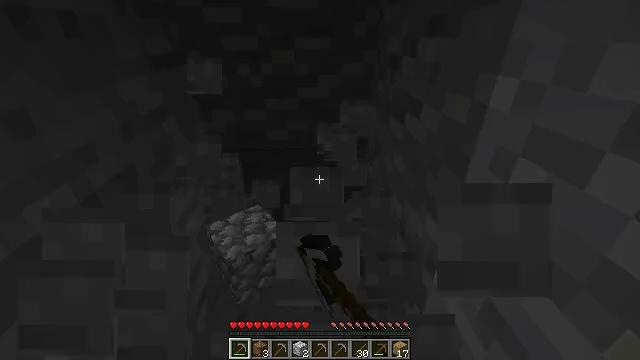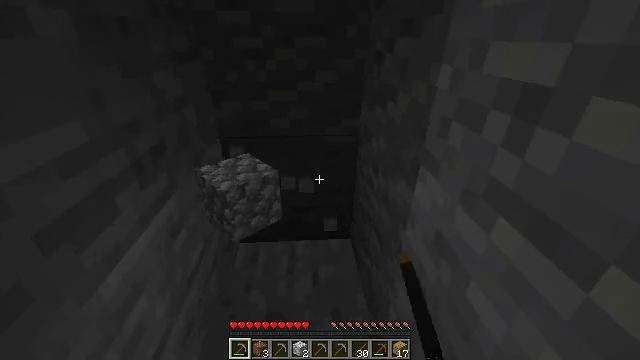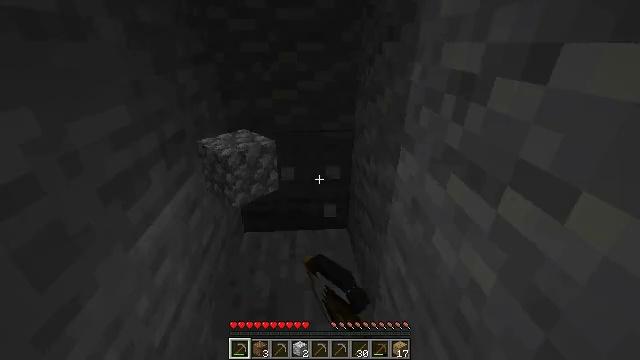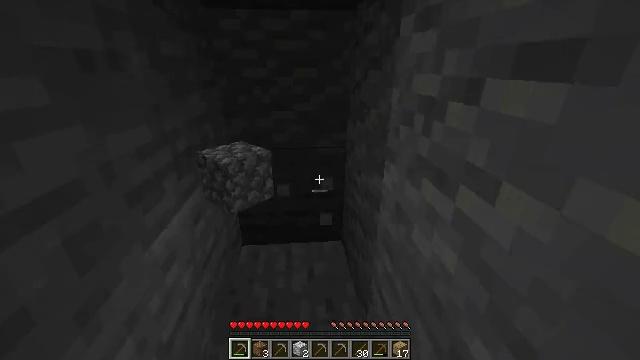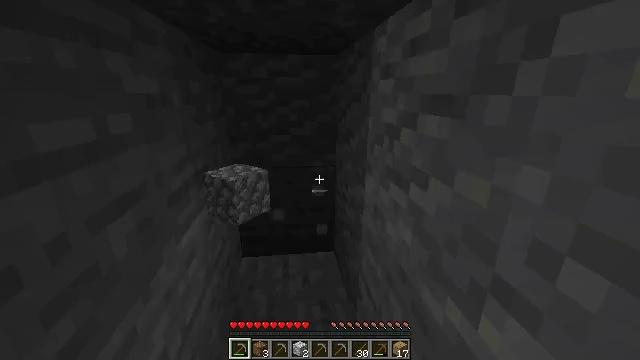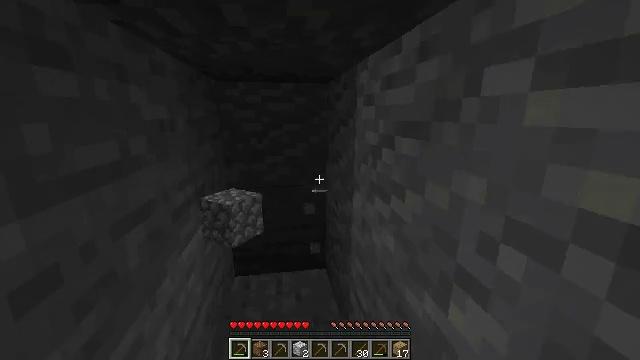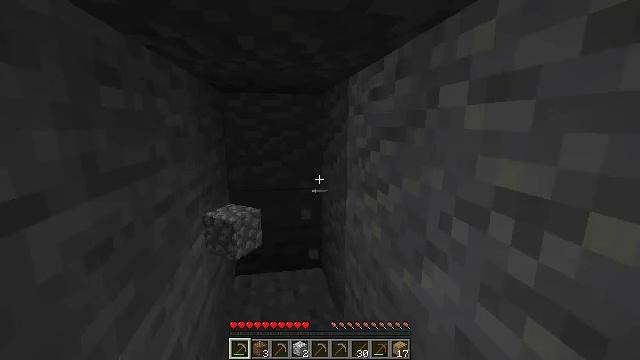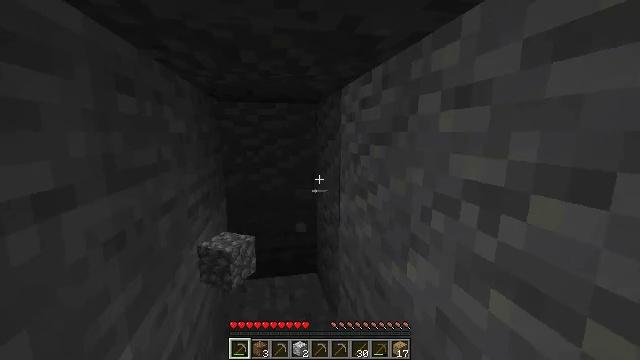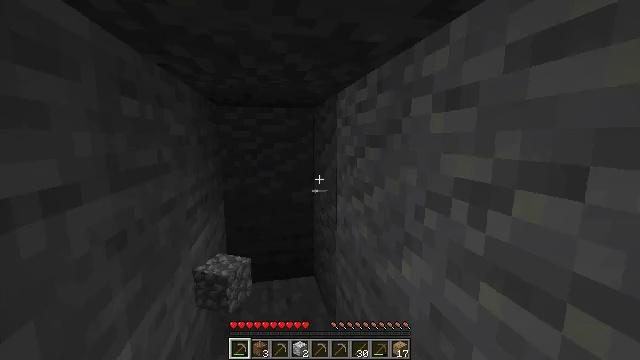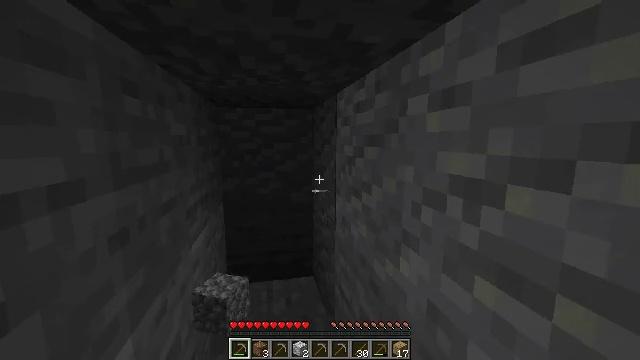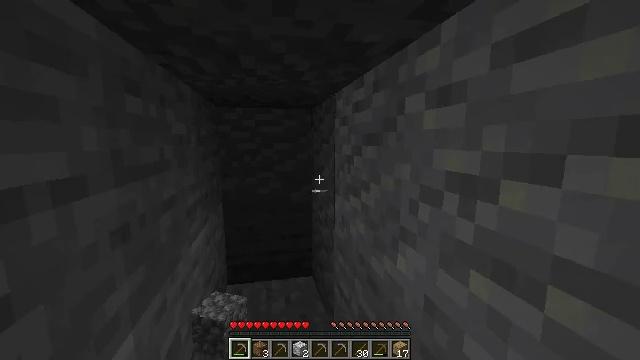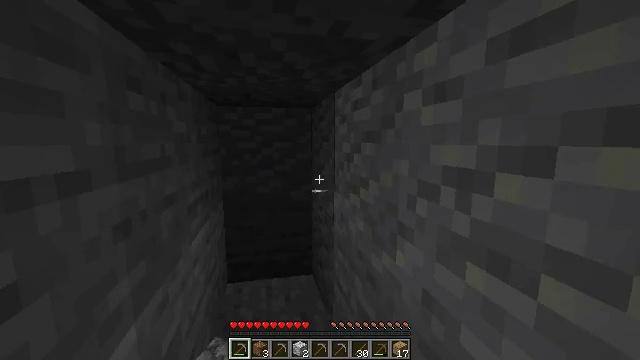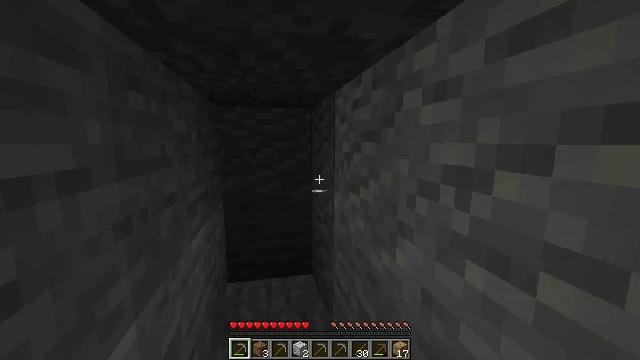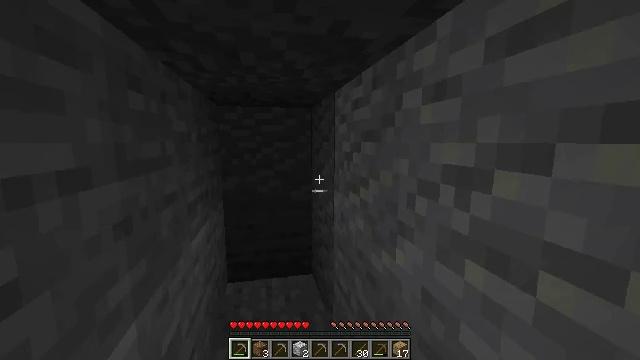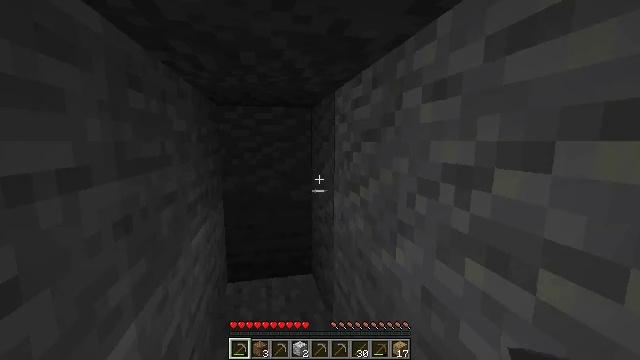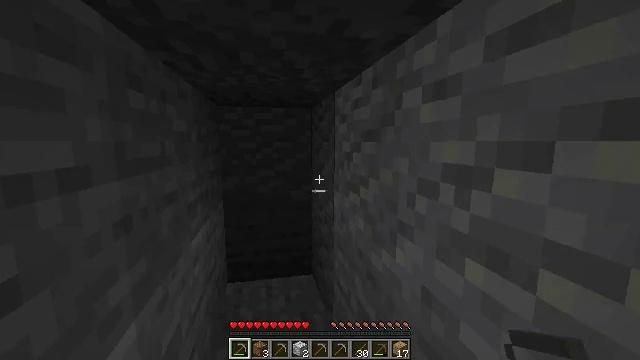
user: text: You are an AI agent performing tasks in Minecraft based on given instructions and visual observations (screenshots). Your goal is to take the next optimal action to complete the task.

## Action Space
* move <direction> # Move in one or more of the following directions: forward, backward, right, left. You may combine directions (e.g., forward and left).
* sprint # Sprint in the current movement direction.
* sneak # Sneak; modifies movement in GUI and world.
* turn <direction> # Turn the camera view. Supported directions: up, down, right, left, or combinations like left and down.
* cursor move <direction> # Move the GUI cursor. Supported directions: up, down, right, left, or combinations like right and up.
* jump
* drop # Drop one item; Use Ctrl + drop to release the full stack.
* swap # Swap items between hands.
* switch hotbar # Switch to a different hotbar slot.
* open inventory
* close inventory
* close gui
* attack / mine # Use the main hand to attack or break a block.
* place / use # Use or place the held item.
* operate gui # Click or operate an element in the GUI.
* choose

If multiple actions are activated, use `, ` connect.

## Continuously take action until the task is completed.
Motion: motion action
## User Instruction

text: Mine the andesite underground.
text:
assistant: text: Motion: move back, attack / mine
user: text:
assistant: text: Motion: move back, turn up, attack / mine
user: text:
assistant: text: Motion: move back, turn right and up
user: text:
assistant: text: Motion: move back, turn right and up
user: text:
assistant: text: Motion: move back, turn right and up
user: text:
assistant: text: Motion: turn up
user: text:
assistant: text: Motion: turn right and up
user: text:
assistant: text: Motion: turn up
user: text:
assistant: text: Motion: no_op
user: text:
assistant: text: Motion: no_op
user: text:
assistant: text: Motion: no_op
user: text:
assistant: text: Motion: no_op
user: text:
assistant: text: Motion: no_op
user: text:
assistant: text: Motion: no_op
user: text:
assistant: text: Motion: no_op
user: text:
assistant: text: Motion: no_op
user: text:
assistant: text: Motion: no_op
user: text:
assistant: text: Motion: move forward
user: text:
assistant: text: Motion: move forward, turn up
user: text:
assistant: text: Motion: move forward, turn up
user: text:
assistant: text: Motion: move forward
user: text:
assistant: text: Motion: move forward
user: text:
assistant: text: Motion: no_op
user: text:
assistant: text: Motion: no_op
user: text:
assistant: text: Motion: turn left and down
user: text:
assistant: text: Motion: turn down, attack / mine
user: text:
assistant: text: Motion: attack / mine
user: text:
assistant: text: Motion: attack / mine
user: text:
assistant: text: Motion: attack / mine
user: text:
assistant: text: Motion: turn left, attack / mine